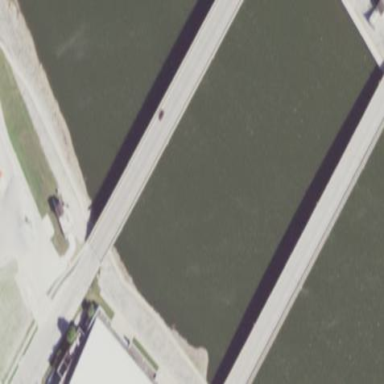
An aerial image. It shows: Man-made bridge.